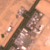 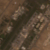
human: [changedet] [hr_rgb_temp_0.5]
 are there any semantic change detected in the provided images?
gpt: The desert area is further urbanized.